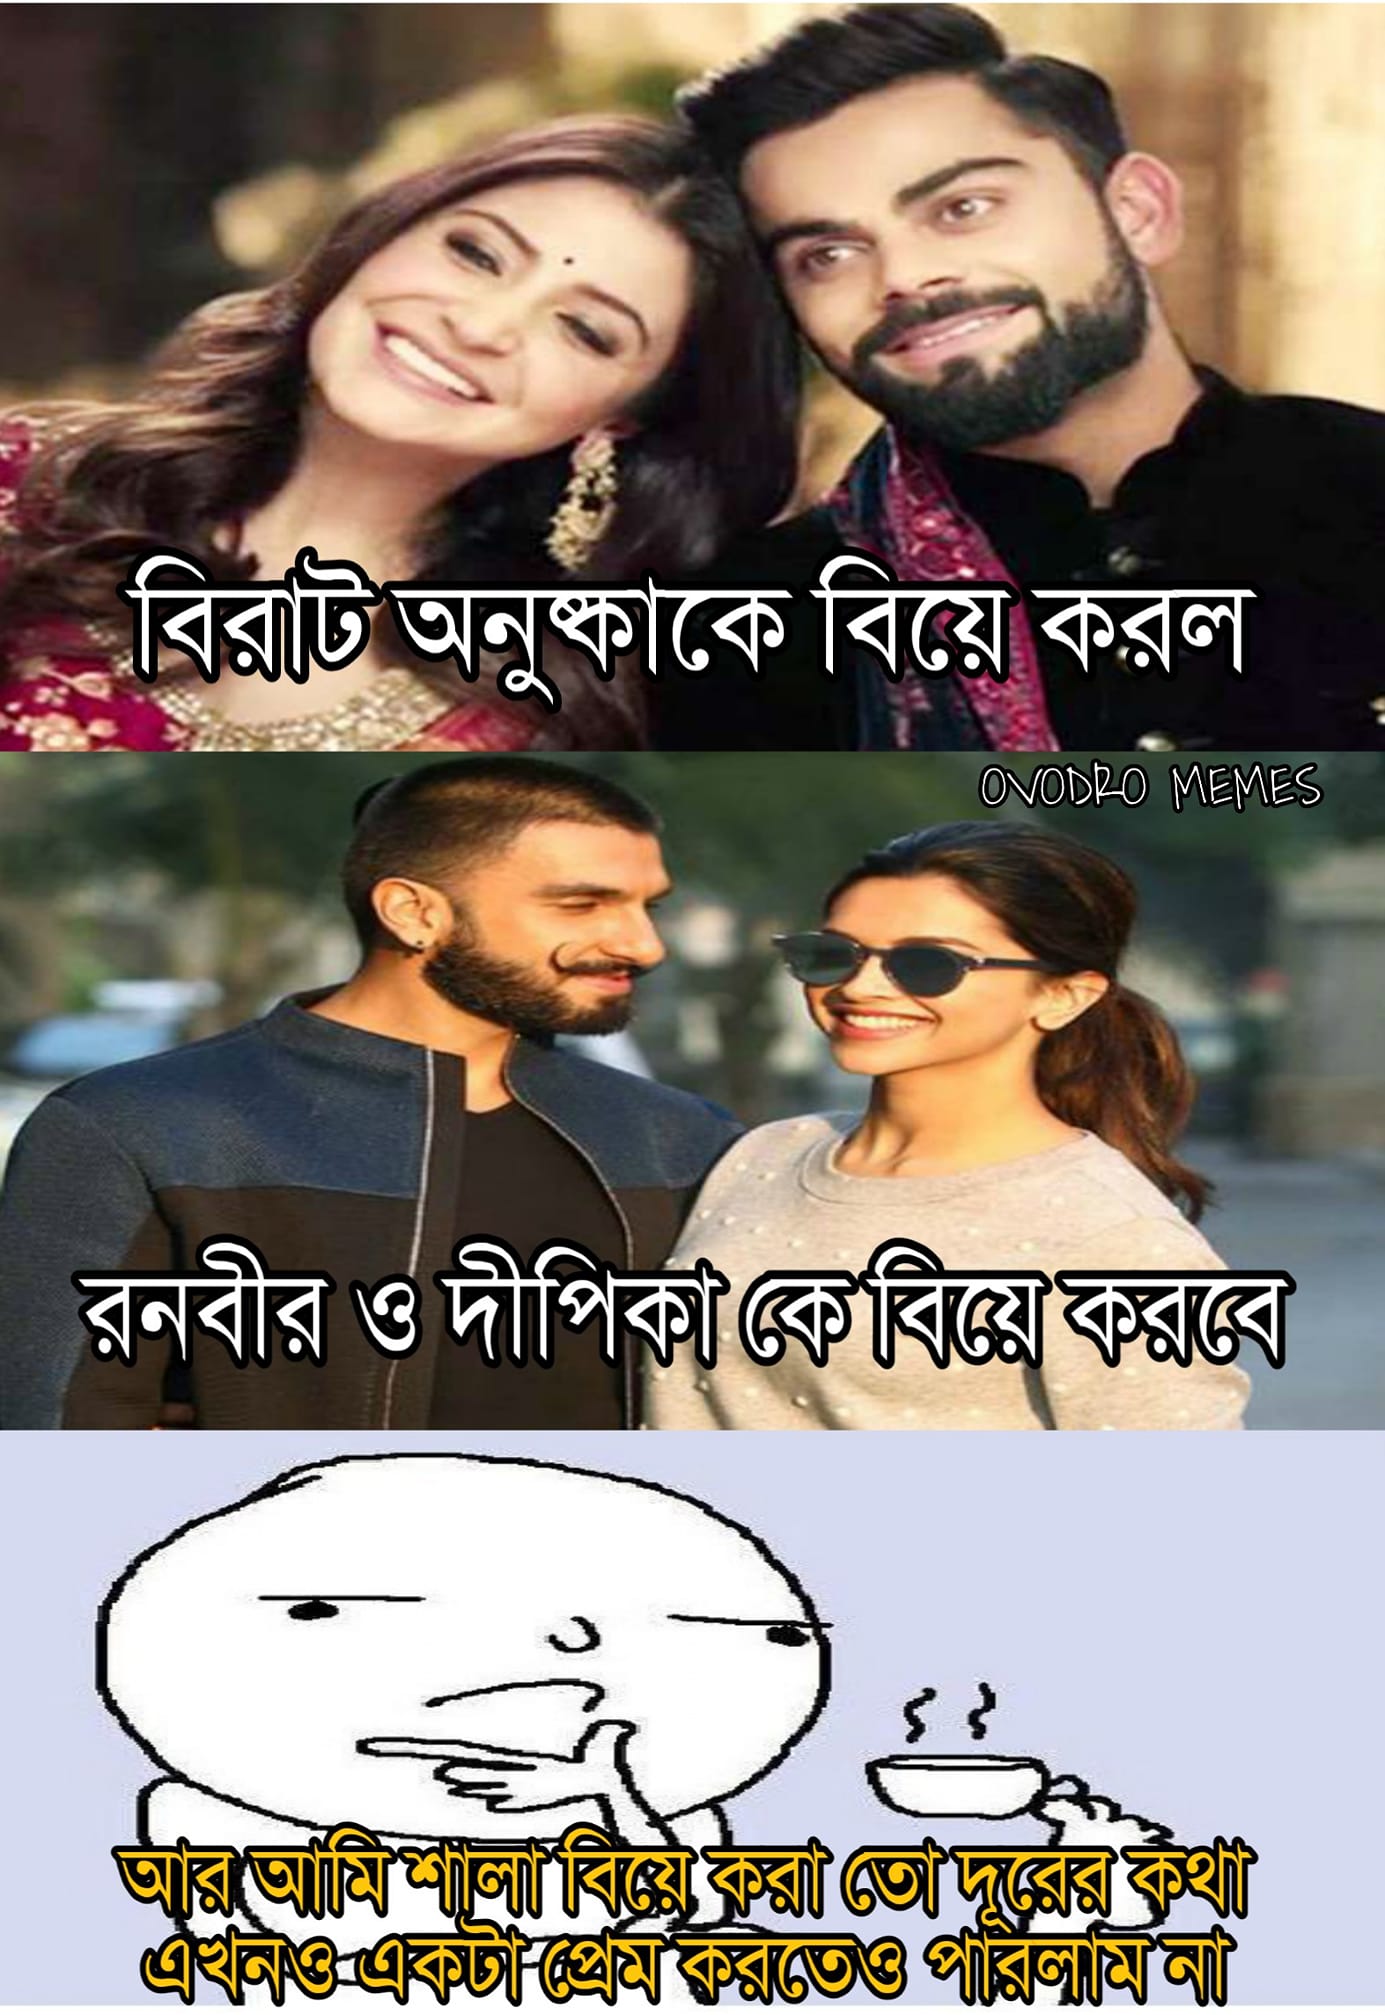
Caption: বিরাট অনুষ্কাকে বিয়ে করল    রনবীর ও দীপিকা কে বিয়ে করবে     আর আমি শালা বিয়ে করা তো দুরের কথা এখনো একটা প্রেম করতেও পারলাম না
Label: non-hate